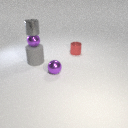
small purple metal sphere to the right of large gray rubber cylinder